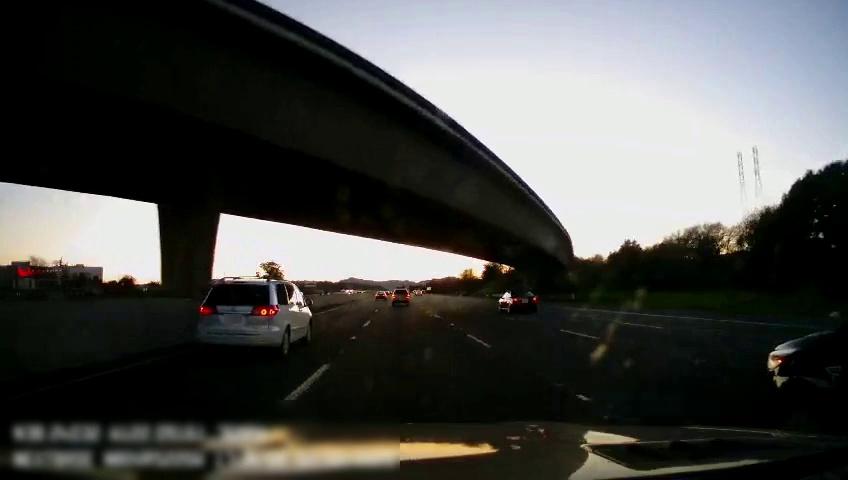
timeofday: Day
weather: Sunny
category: Drivable Space
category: Vehicles | Car
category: Vehicles | SUV
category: Vehicles | Car
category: Vehicles | SUV
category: Vehicles | SUV
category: Lanes | Current Lane
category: Lanes | Alternate Lane
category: Lanes | Alternate Lane
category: Lanes | Current Lane
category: Lanes | Alternate Lane
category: Lanes | Alternate Lane